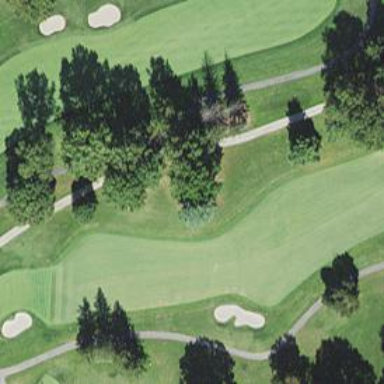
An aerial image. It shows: Golf cartpath that is also road path.